Interaction volume radius: 10 \u00c5
Interaction volume height: 20 \u00c5
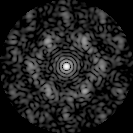
Disorder parameter: 0.6781